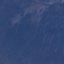
Land use / land cover: HerbaceousVegetation